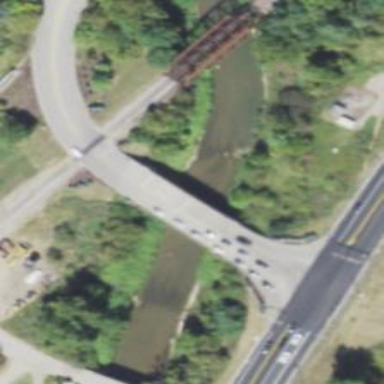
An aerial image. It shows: Man-made bridge.